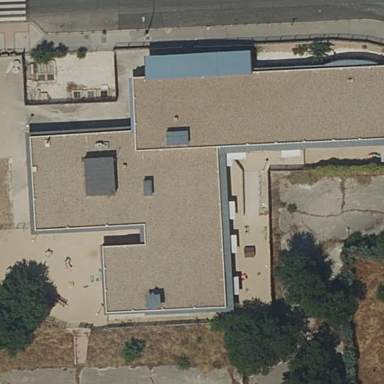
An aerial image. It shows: Kindergarten.